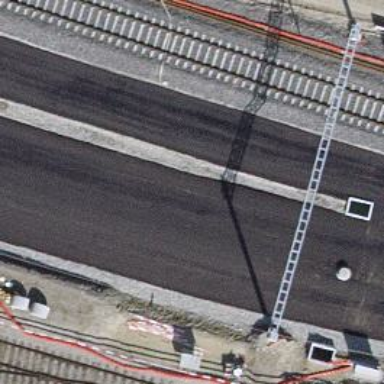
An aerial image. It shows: Rail yard with electrified contact lines for railway operations.